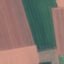
Land use / land cover class: AnnualCrop